Question: I get this error when i am trying to run the debugger:

I already wrote the path to the debugger in 'ida.cfg'.
The problem was in Russian characters in the file path.
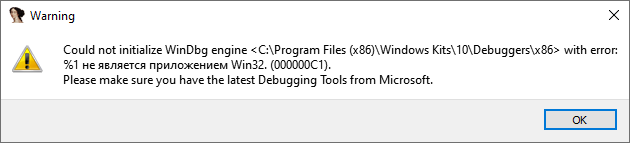
Answer: The problem was in Russian characters in the path to debug file.